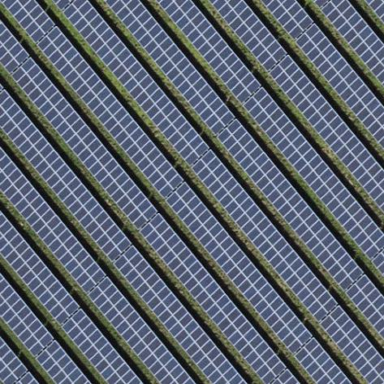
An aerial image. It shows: Solar power generator with photovoltaic panels.